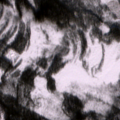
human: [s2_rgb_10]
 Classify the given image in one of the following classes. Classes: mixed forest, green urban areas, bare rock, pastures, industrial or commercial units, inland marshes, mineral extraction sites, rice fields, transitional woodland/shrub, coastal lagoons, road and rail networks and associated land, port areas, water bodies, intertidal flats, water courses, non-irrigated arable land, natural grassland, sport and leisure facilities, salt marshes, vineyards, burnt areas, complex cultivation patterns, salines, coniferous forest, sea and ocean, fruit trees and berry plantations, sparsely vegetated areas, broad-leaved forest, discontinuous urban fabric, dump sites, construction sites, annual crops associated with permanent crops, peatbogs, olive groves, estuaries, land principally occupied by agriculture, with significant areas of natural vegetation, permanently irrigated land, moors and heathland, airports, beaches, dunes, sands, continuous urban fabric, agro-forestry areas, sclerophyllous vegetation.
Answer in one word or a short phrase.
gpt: coniferous forest, mixed forest, transitional woodland/shrub, peatbogs